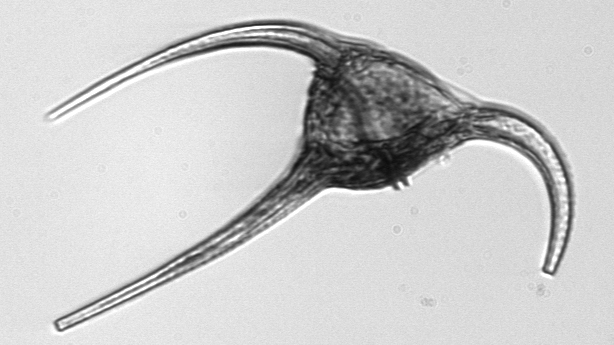
Label: Tripos